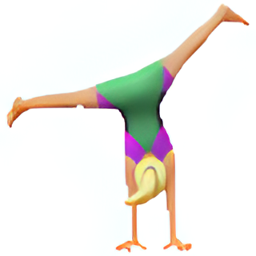
Name: woman doing cartwheel type 3
Emoji: 🤸🏼‍♀️
Group: People & Body
Sub-group: person-sport